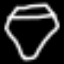
Label: diamond